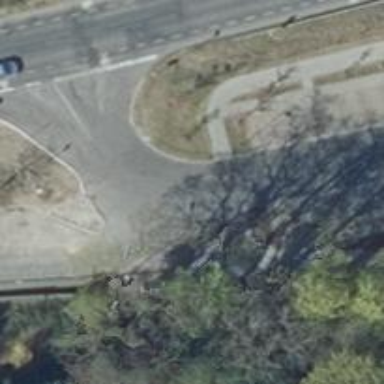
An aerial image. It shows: Service road with sidewalk on the left.